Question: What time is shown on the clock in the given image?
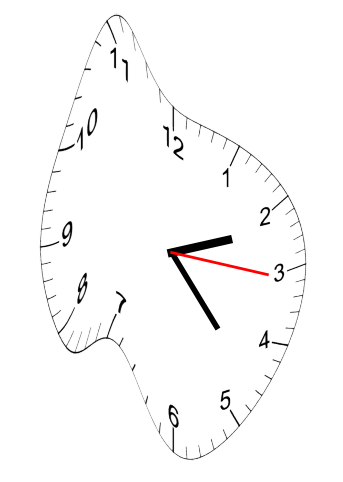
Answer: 02:23:16